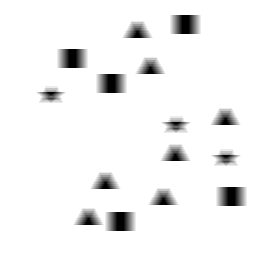
Squares: 5
Triangles: 7
Stars: 3
Total shapes: 15